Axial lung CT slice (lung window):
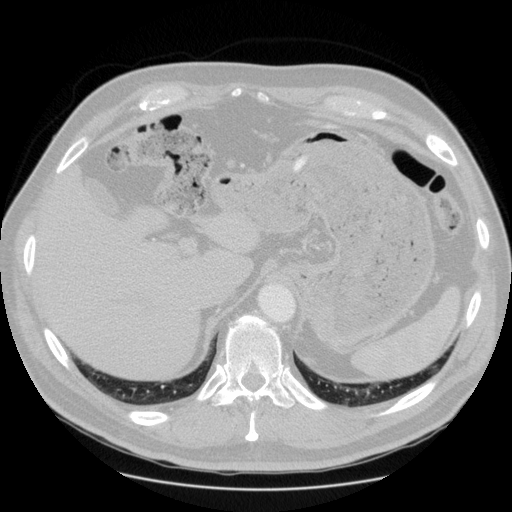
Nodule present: no